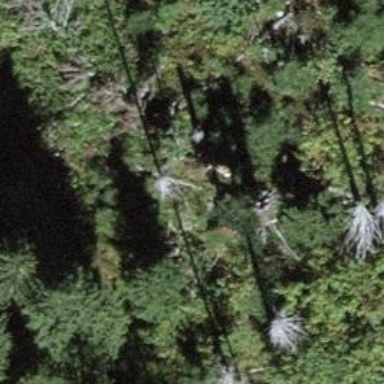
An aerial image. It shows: Forest area.